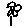
Label: flower